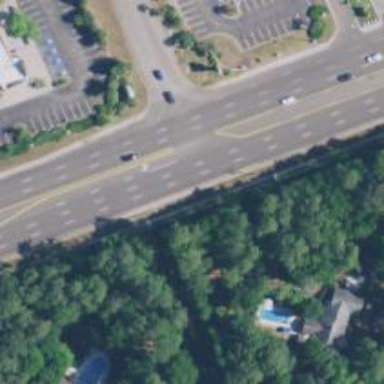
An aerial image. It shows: Trunk highway.